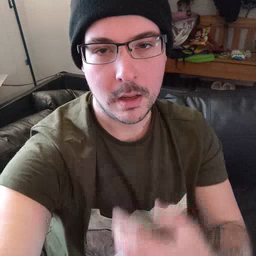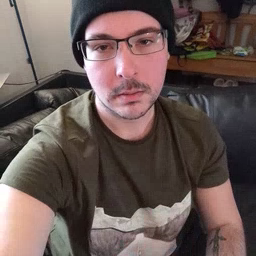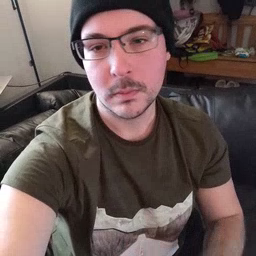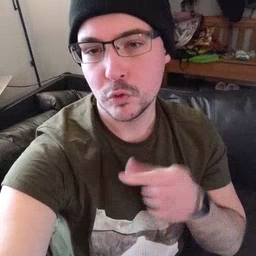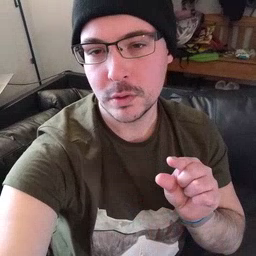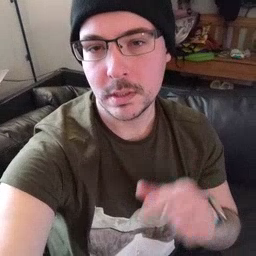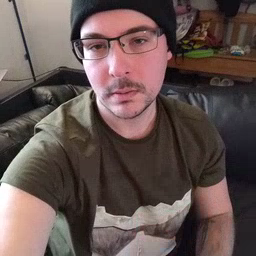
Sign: green